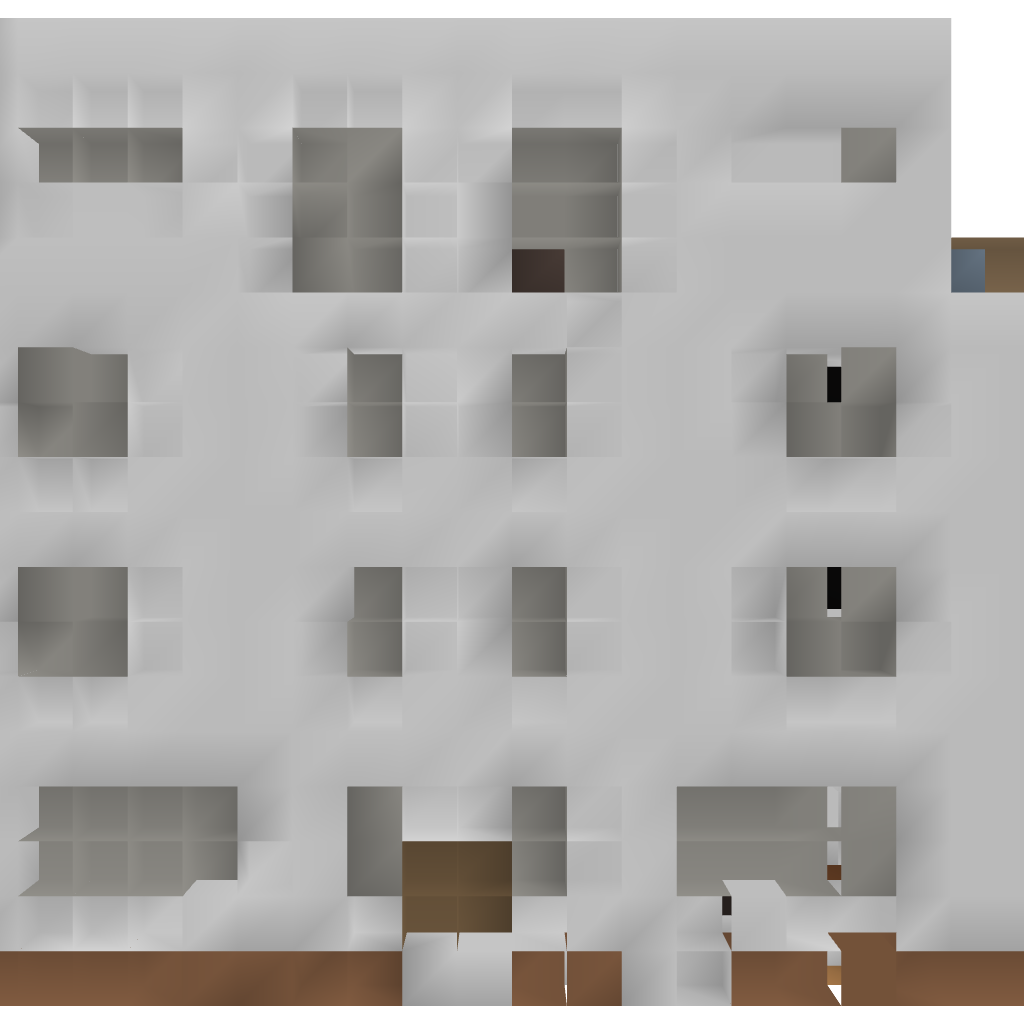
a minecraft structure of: Apartment